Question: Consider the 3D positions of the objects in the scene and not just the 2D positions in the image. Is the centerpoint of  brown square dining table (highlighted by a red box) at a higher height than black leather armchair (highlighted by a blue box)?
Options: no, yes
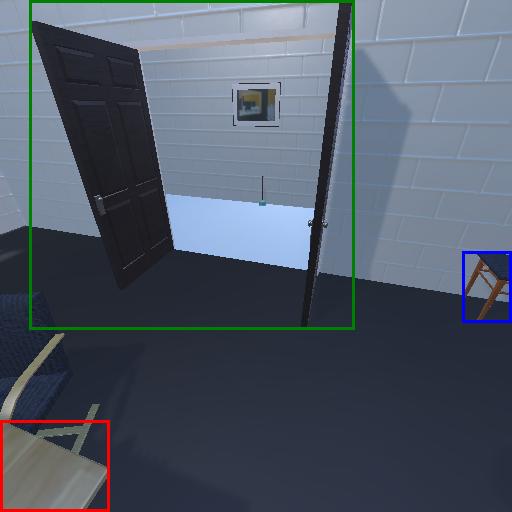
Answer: no